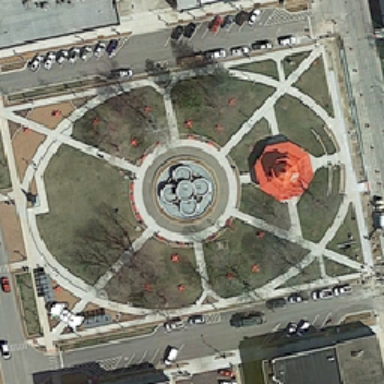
This is a rectangular square .